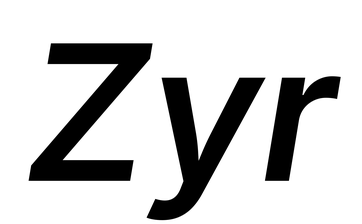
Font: Inter-Italic_SemiBold_Italic